Interaction volume radius: 10 \u00c5
Interaction volume height: 35 \u00c5
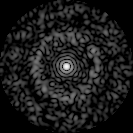
Disorder parameter: 0.857